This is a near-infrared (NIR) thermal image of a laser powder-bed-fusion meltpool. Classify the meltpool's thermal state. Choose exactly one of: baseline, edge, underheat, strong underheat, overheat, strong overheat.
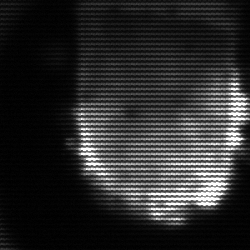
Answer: baseline